Field crop: maize
Growth stage: 1
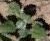
Species: chenopodium